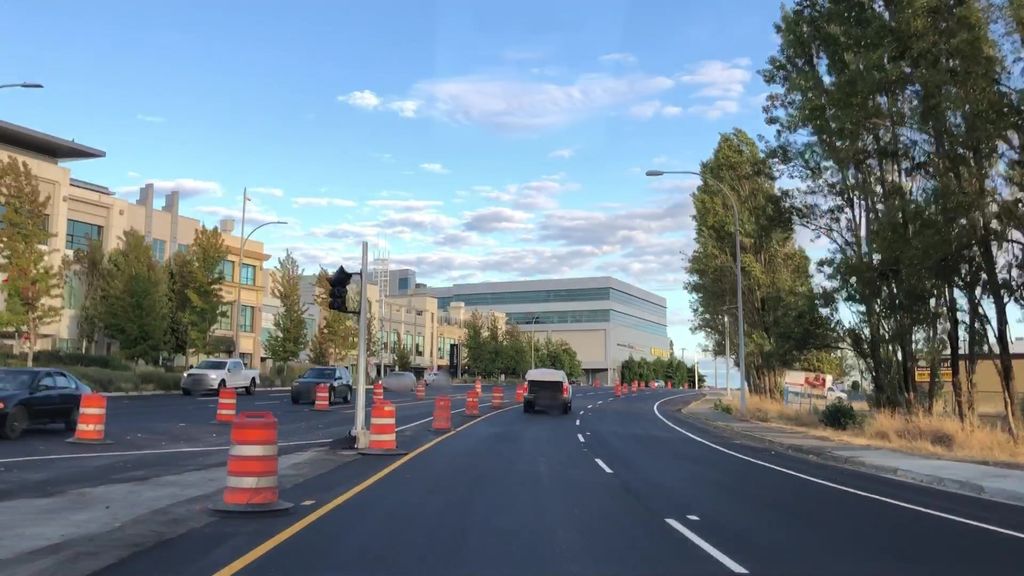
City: victoria